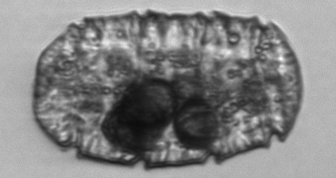
Label: Polykrikos